Field crop: maize
Growth stage: 2
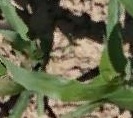
Species: maize